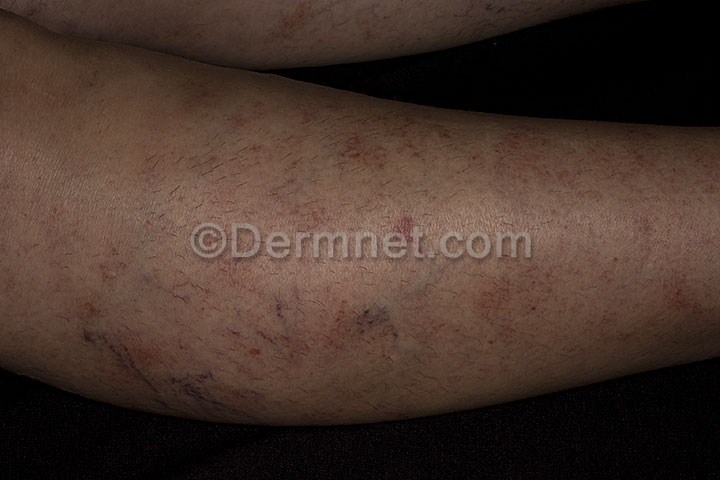
Disease: Vasculitis Photos